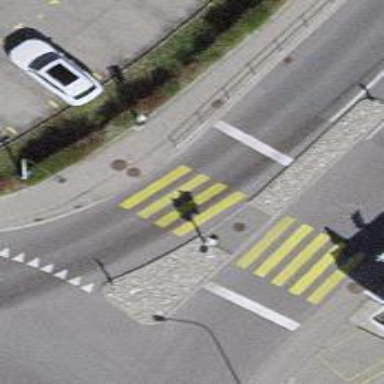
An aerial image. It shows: Footway crossing with marked asphalt surface.